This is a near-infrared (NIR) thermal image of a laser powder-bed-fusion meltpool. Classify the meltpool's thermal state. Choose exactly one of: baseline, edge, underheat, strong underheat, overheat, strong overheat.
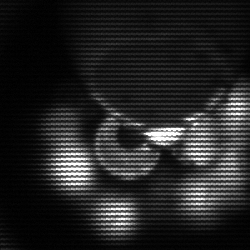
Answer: edge